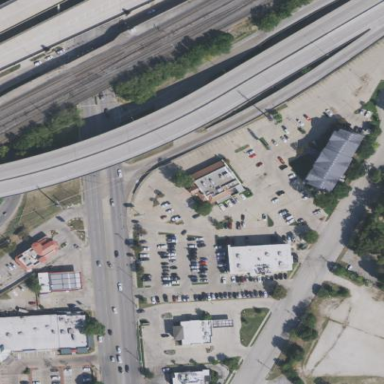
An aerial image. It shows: Retail area.